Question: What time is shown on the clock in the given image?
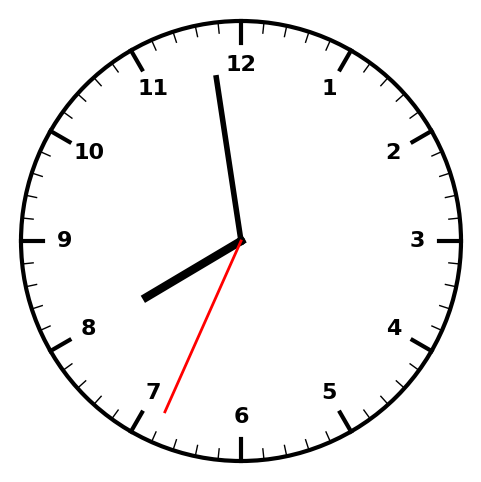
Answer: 07:58:34